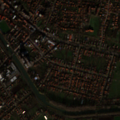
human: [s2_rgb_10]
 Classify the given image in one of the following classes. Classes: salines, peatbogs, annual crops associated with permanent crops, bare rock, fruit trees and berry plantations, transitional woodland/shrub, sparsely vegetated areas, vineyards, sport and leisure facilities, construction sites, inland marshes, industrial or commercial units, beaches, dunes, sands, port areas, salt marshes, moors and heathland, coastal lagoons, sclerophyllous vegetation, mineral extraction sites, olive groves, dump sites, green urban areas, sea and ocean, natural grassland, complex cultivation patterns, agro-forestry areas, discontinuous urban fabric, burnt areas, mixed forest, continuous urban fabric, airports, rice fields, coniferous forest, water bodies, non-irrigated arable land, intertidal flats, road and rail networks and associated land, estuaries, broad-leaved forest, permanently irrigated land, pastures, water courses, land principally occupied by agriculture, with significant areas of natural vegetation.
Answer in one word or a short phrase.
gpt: discontinuous urban fabric, industrial or commercial units, complex cultivation patterns, land principally occupied by agriculture, with significant areas of natural vegetation